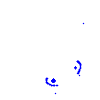
Particle: pion